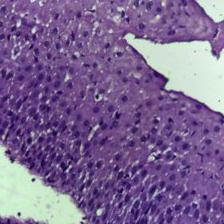
Diagnosis: OSCC